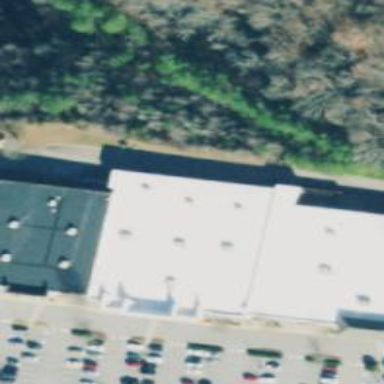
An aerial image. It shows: Commercial building.